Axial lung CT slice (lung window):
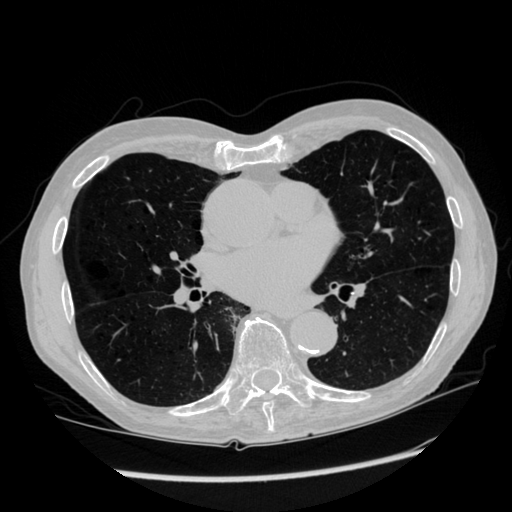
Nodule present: no